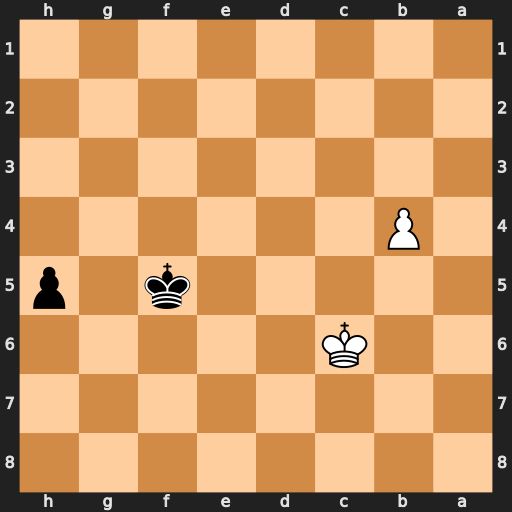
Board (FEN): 8/8/2K5/5k1p/1P6/8/8/8
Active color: b
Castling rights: -
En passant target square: -
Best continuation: h4 Kc7 h3 b5 h2 b6 h1=Q